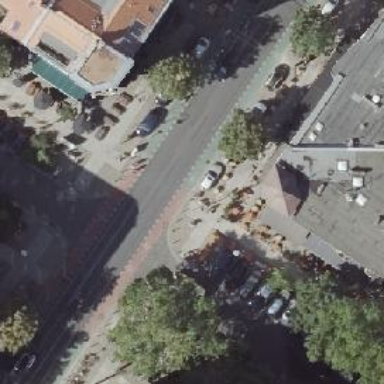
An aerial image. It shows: Tertiary road with asphalt surface featuring separate sidewalk and green-colored cycle lanes on both sides. There are tram rails embedded in the road and separate parking spaces on either side of the road.